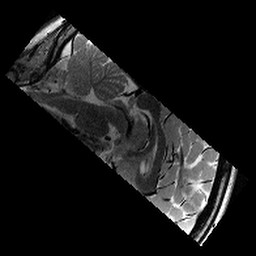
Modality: T2w
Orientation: sagittal
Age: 11
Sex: male
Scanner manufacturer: siemens
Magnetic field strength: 3 T
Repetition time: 9.23 s
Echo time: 0.067 s